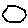
Label: hexagon